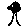
Label: tree